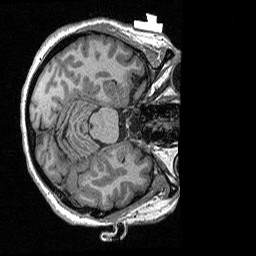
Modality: T1w
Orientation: axial
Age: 40
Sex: female
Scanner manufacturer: siemens
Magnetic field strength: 3 T
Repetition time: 2.3 s
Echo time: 0.00298 s